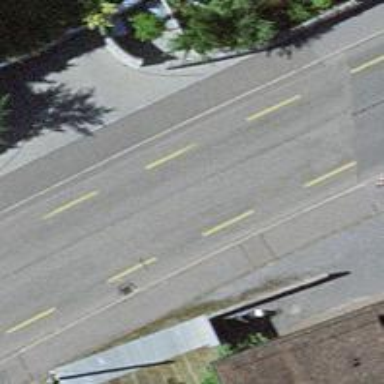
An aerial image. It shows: Secondary road with asphalt surface and designated cycle lane.